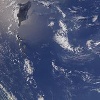
Label: water